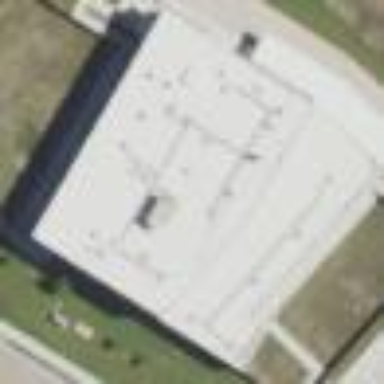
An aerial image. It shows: Kindergarten building.